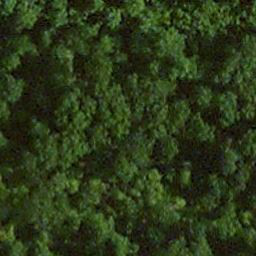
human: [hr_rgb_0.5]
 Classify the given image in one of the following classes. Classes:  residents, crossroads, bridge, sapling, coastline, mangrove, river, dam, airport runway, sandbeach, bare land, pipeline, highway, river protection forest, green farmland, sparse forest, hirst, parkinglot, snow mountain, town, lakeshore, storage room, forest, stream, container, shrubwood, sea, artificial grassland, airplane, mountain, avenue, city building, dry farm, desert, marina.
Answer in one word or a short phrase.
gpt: forest